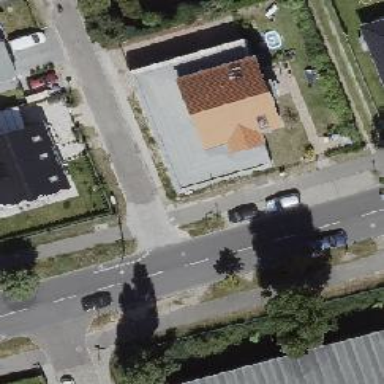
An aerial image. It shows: Asphalt road in residential area with opposite cycleway.